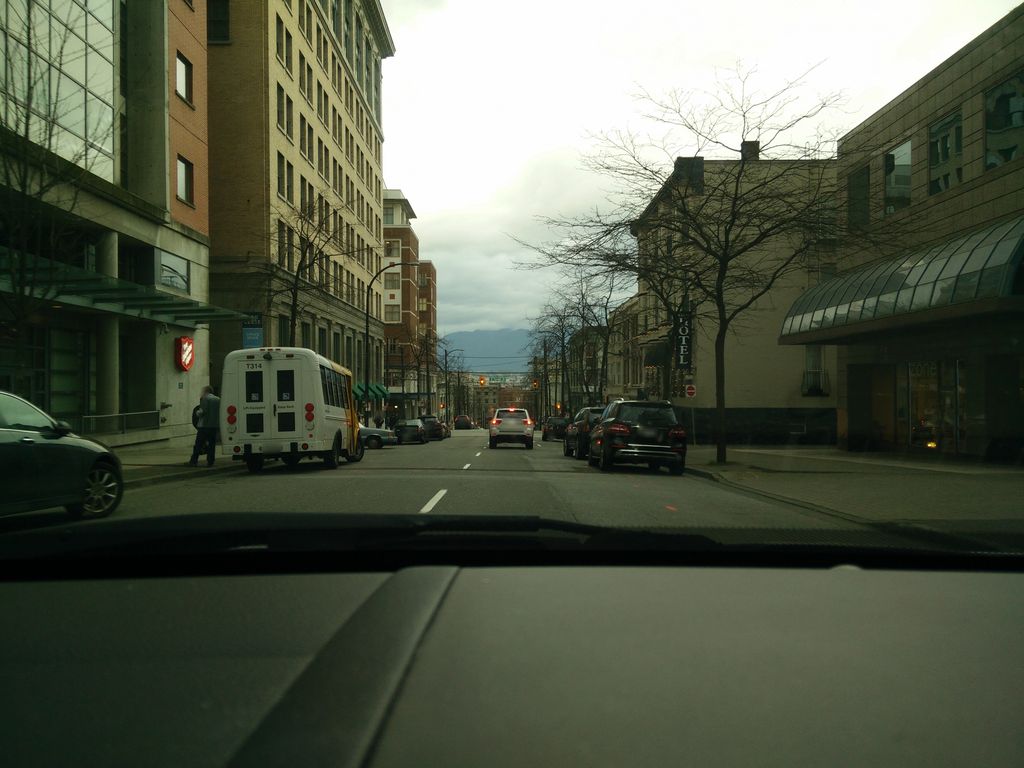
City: vancouver